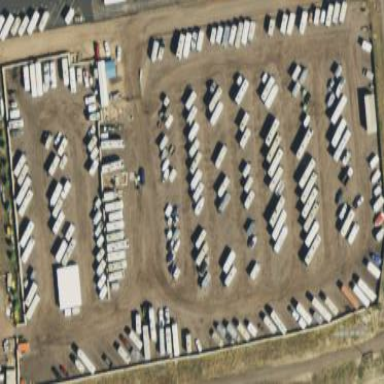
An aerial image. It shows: Storage rental shop.